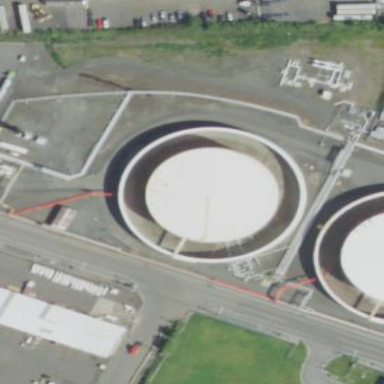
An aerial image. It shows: Storage tank created as man-made structure.